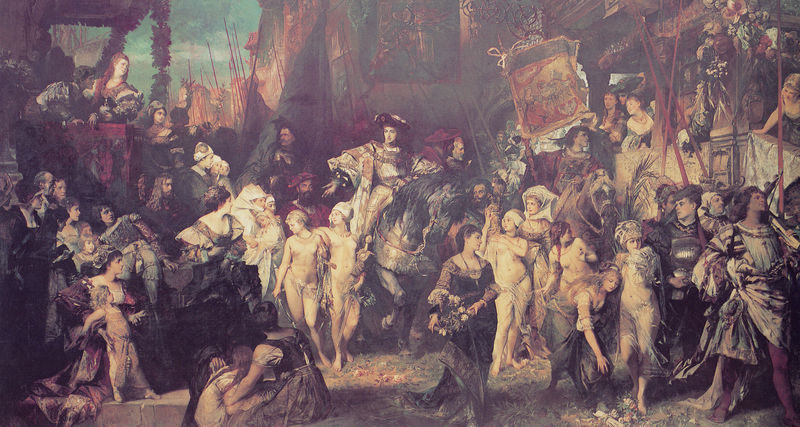
Titel: Der Einzug Kaiser Karls V. in Antwerpen
Künstler: Hans Makart
Standort: Hamburg
Institution: Kunsthalle
Schlagwörter: blau, dunkel, gemälde, gruppe, himmel, kampf, kämpfer, mann, nackt, schatten, weiß, wolken, akte, frauen, menschen, mädchen, ocker, sitzen, stadt, blume, blumen, brust, bunt, busen, frankreich, frau, grau, hell, hut, hüte, kleid, kleider, licht, männer, schwarz, straße, türkis, blüten, haus, rot, tuch, weg, wiese, wolke, beige, fest, gesellschaft, haube, malerei, masse, menge, feier, mütze, mützen, barock, historie, mensch, stehen, stein, porträt, wache, öl, häuser, gehen, sonne, boden, gewand, mantel, tücher, adel, gewänder, kind, klassizismus, personen, bühne, girlande, prinzessin, renaissance, genre, kinder, pferd, pferde, reiter, chaos, hufe, rappe, reiten, reiterin, balkon, brüste, düster, fahnen, stab, tribüne, zuschauer, fahne, flagge, laufen, fels, zug, farbe, violett, kutsche, treiben, loge, figuren, ölgemälde, banner, krieg, querformat, schlacht, treppe, unruhe, historienbild, kaiser, könig, soldaten, nackte, nazarener, balkone, sträuße, panorama, strümpfe, stangen, barrett, uniform, waffen, aufstand, soldat, getümmel, volk, leinwand, herrscher, hauben, kranz, festlich, menschenmenge, ritter, armee, heer, rüstung, sieg, pult, girlanden, wappen, stäbe, beute, kanzel, ross, krieger, durchsichtig, herzog, historienmalerei, kopftücher, empfang, prinz, blumenkranz, siedlung, historiengemälde, historismus, baldachin, lanzen, prozession, umzug, feldherr, königin, kränze, speer, speere, flaggen, stange, abreise, ankunft, parade, deuten, block, jubel, tribünen, armut, turban, feierlichkeit, triumphzug, sklaven, festzug, ornat, zelt, standarte, waagen, viele menschen, heimkehr, rüstungen, siegesgöttin, massen, blumengirlanden, einzug, siegeszug, sklavinnen, triumpfzug, karl v., haarbänder, untertanen, heerzug, fraui, türkenkriege, festumzug, frau mann, rednerpult, badende frauen, reister, gillande, kreigszug, palladion, schnorr von carlosfeld, tussnelda, sättigung, schlacht bei, davids triumph, ausgepleicht, weiß#rot, trib+ne